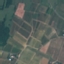
Land use / land cover: PermanentCrop